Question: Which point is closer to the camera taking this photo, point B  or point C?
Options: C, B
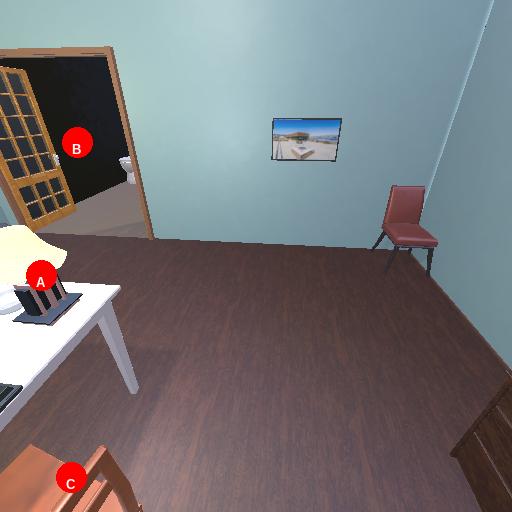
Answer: C